Question: I'm working on a website with twitter bootstrap and making a table with pagination i got certain problem. basicly i can't make the pagination and dropdown button aligned in-line.
Using @flackend's JSFiddle to show the problem: <URL>
'''
<html>
<body>
<div class="container">
<div class="btn-group">
<a class="btn dropdown-toggle" data-toggle="dropdown" href="#"><i class="icon-user"></i> Usuarios <span class="caret"></span></a>
<ul class="dropdown-menu">
<li><a id="enaUsr" href="#"><i class="icon-ok-circle"></i> Activar Cuenta(s)</a></li>
<li><a id="enaUsr" href="#"><i class="icon-remove-circle"></i> Desactivar Cuenta(s)</a></li><li><a href="#"><i id="delUsr" class="icon-trash"></i> Eliminar</a></li> </ul>
</div>
<div class="pagination pagination-right">
<ul>
<li><a href="#">Prev</a></li>
<li class="active"><a href="#">1</a></li>
<li><a href="#">2</a></li>
<li><a href="#">3</a></li>
<li><a href="#">4</a></li>
<li><a href="#">Next</a></li>
</ul>
</div>
</div>
</body>
</html>
'''

Any Ideas ???
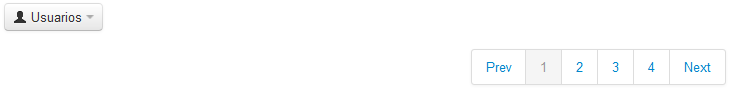
Answer: You just want them on the same line? CSS float left:
<URL>